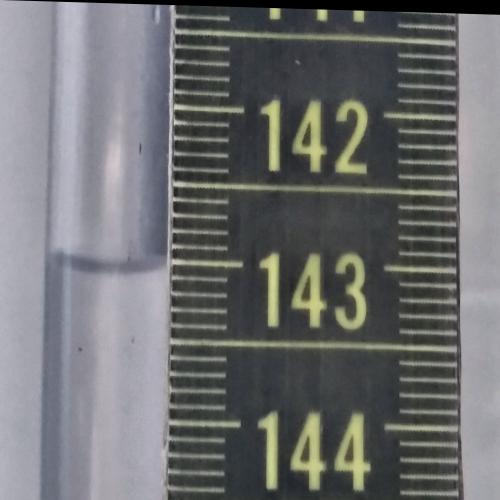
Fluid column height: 143.0 cm